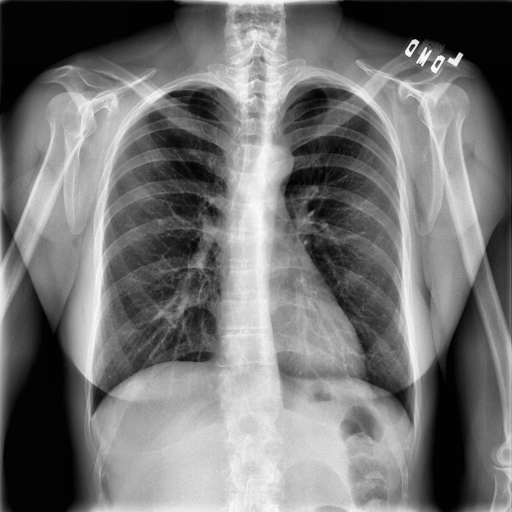
Finding: NORMAL